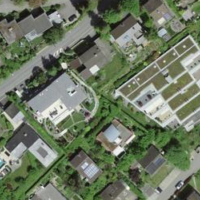
EUNIS habitat code: 54
Species observed at this site:
Campanula trachelium